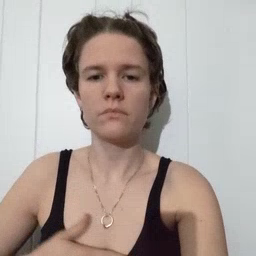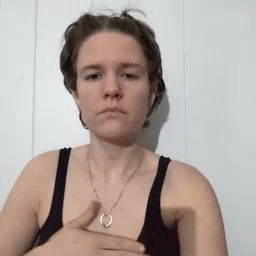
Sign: please